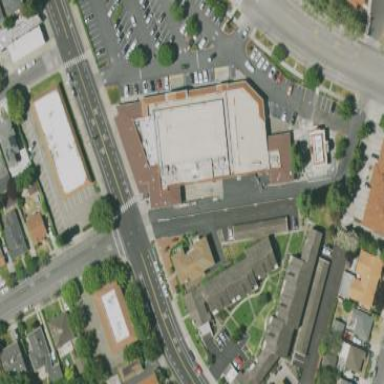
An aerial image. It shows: Commercial building housing supermarket.